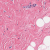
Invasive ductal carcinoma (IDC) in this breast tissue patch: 0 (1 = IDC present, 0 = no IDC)